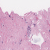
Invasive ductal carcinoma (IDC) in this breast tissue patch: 1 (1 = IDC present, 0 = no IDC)